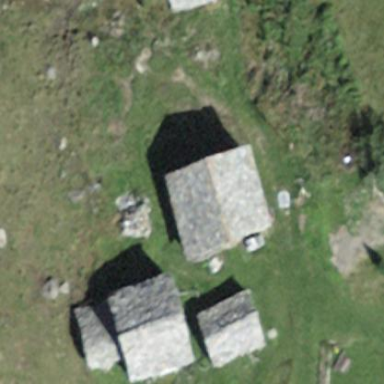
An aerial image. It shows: Gabled hut with triangular roof shape.